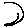
Label: moon